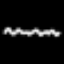
Label: squiggle